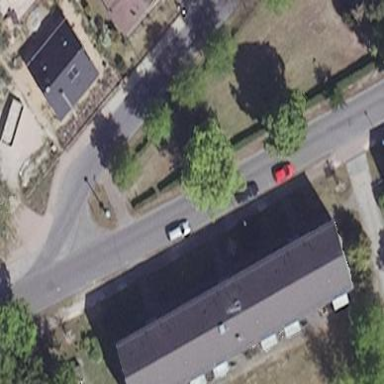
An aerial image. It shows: Residential apartments building.